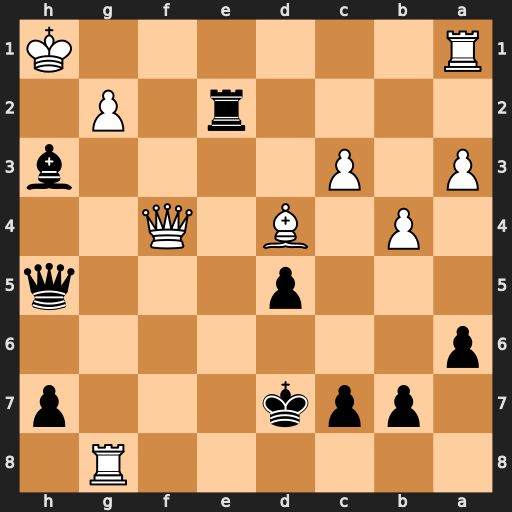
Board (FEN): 6R1/1ppk3p/p7/3p3q/1P1B1Q2/P1P4b/4r1P1/R6K
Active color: b
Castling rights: -
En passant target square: -
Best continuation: Bxg2+ Kg1 Qh1#